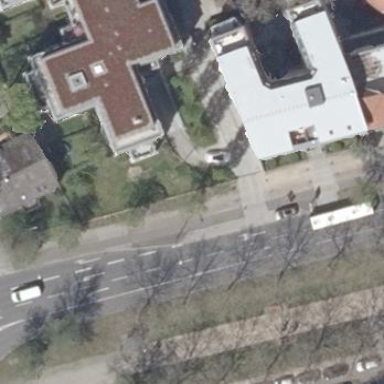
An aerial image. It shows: Gabled roof on building that houses apartments.